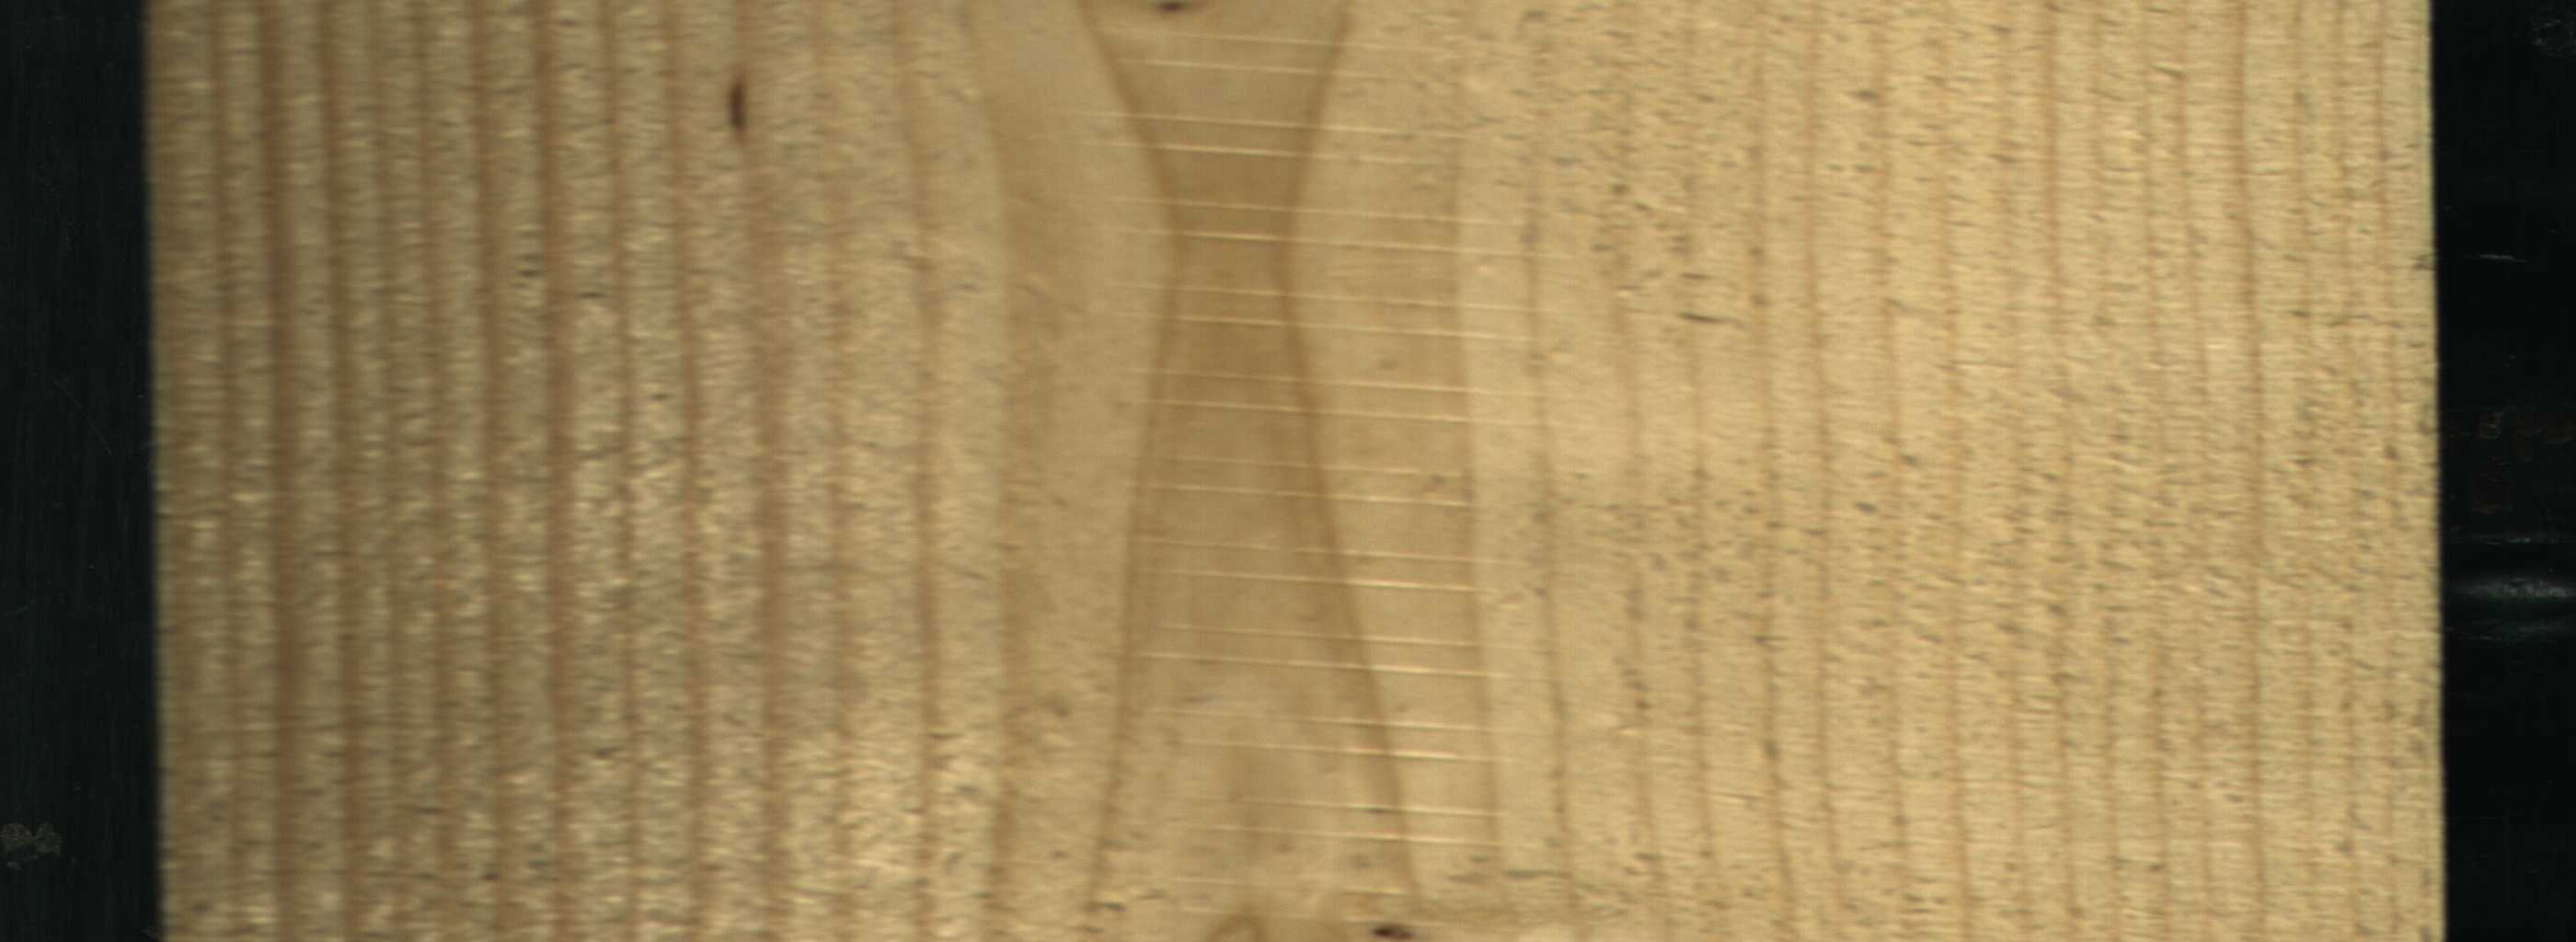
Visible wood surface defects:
Live_Knot